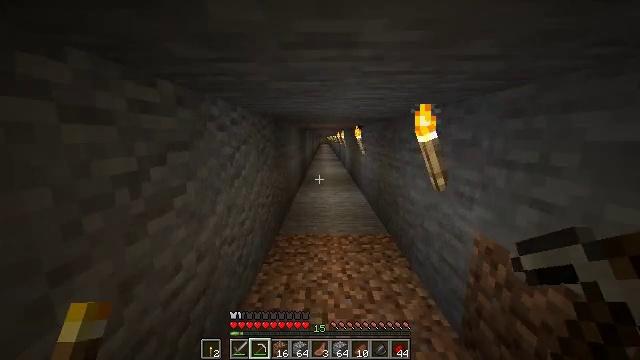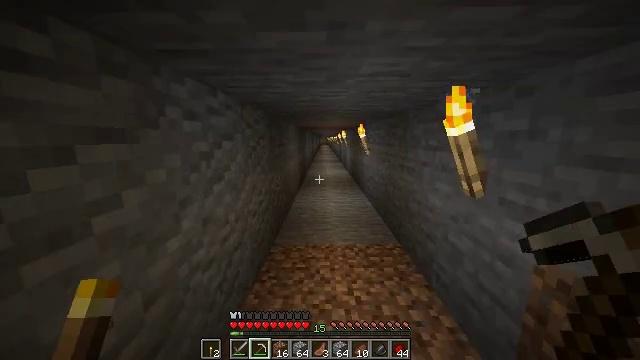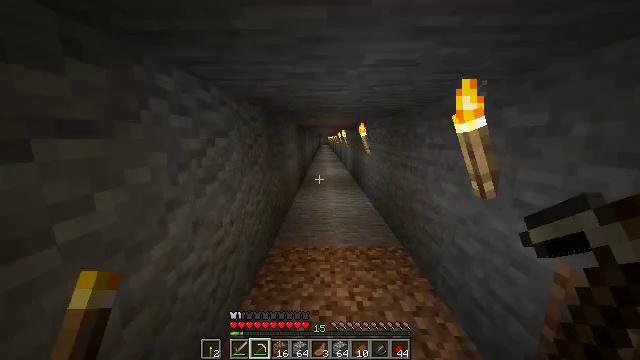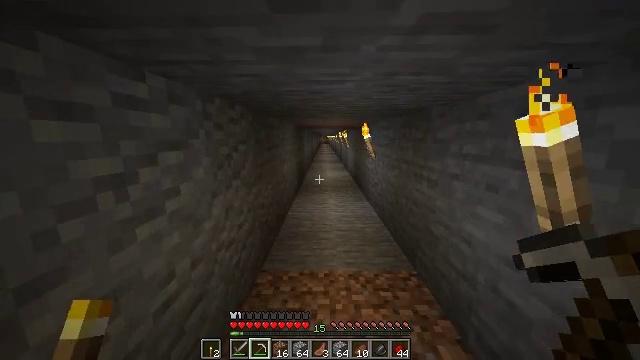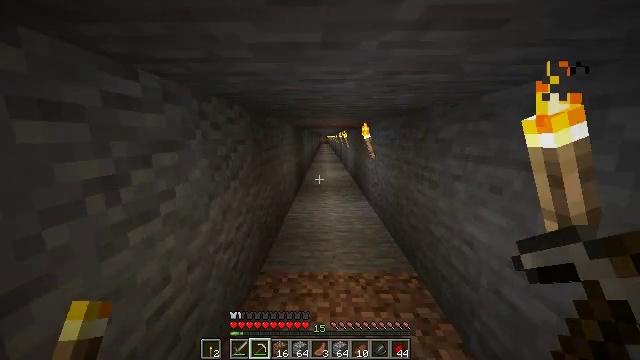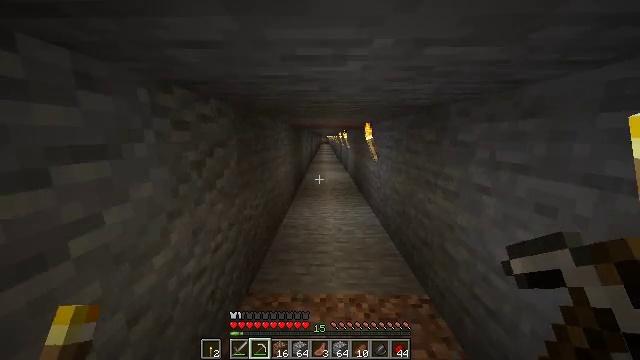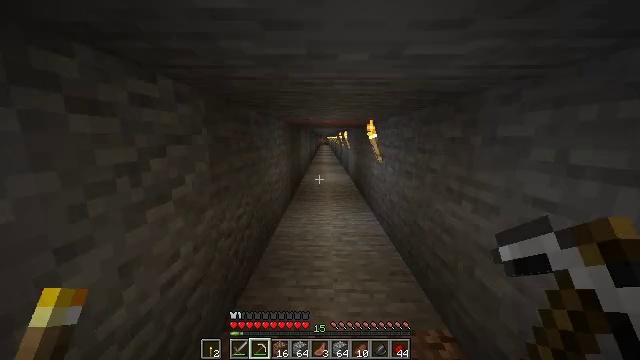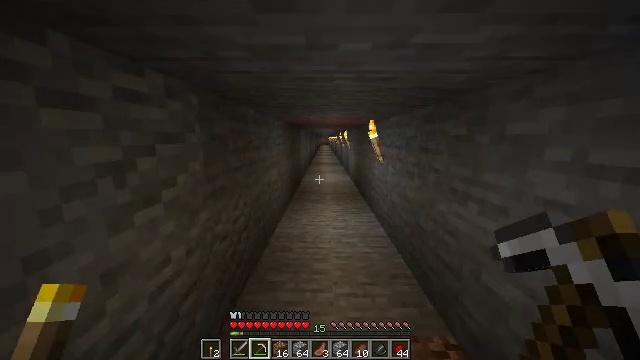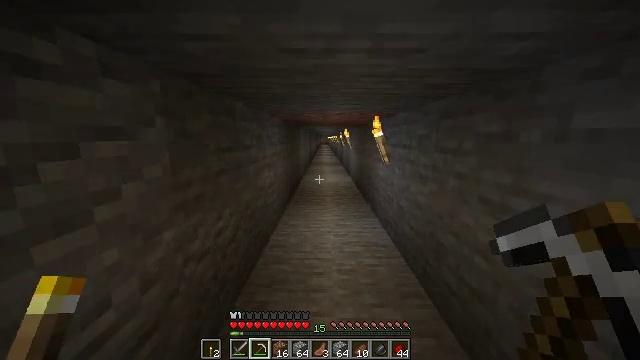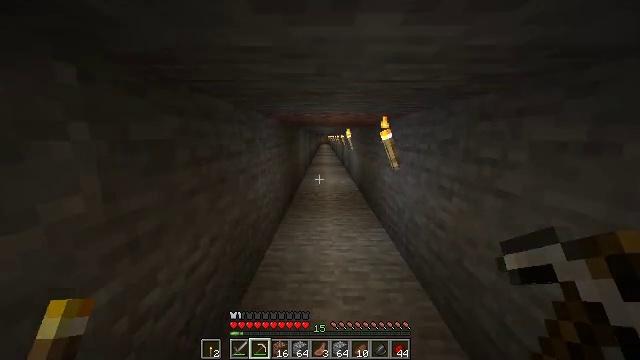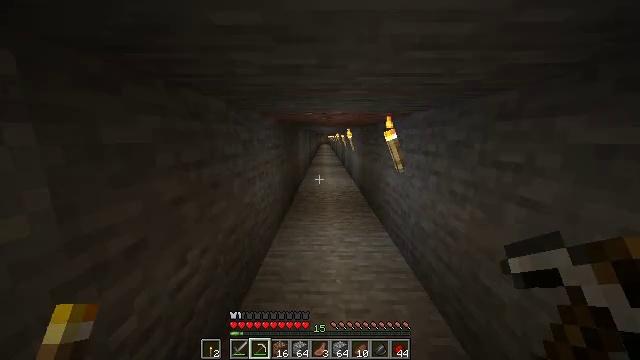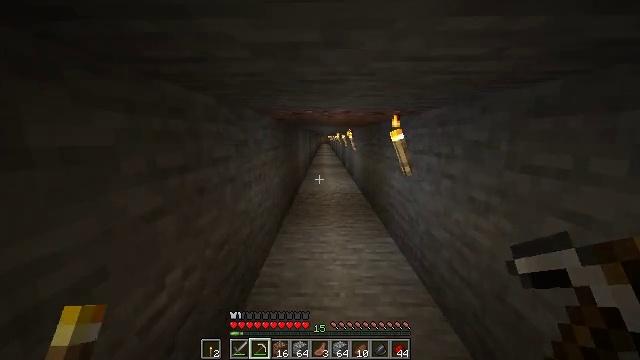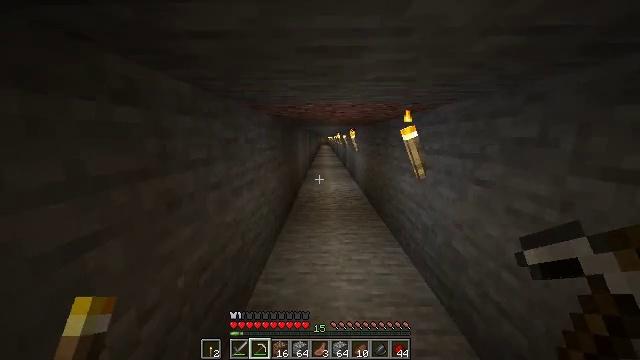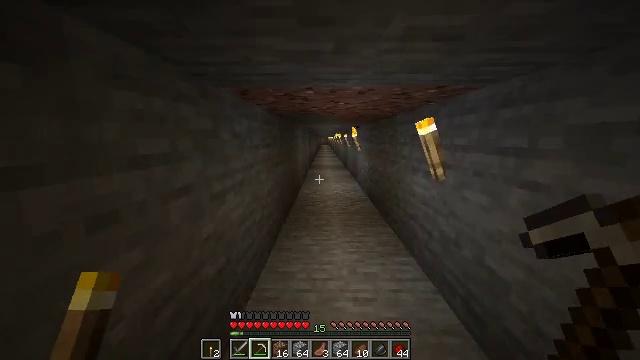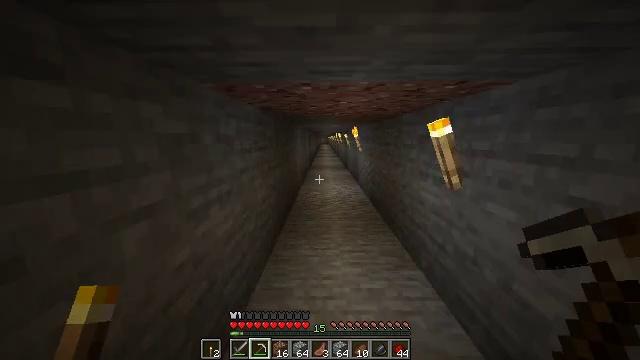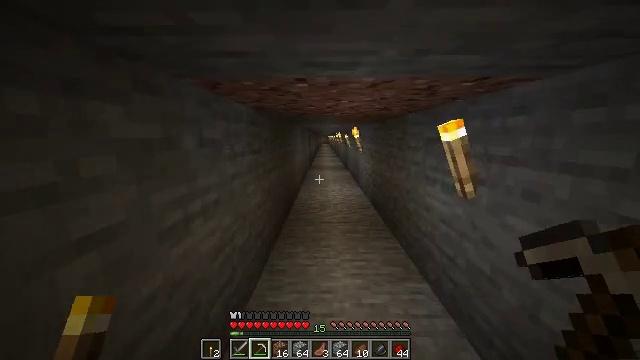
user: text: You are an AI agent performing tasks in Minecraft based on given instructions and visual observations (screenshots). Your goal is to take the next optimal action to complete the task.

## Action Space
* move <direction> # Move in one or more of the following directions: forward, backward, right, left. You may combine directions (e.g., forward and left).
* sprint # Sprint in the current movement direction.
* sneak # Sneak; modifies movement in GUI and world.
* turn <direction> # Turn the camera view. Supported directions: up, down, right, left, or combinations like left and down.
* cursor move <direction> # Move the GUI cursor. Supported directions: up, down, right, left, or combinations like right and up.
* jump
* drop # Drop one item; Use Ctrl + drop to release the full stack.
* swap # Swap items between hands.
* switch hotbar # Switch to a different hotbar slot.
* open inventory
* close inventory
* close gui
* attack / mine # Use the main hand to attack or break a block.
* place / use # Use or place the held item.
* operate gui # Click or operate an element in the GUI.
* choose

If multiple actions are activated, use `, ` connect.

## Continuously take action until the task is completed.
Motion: motion action
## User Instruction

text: Use a crafting table to make cobblestone stairs.
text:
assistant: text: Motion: move forward, sprint
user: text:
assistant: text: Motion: move forward, sprint
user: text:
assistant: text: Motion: move forward, sprint
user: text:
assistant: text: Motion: move forward, sprint
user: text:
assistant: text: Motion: move forward, sprint
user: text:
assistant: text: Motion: move forward, sprint
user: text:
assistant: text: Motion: move forward, sprint
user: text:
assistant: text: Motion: move forward, sprint
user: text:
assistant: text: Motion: move forward, sprint
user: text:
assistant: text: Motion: move forward, sprint
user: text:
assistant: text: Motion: move forward, sprint
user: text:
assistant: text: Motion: move forward, sprint
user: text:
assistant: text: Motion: move forward, sprint
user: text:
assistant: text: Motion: move forward, sprint
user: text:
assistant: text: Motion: move forward, sprint
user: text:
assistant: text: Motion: move forward, sprint
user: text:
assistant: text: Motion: move forward, sprint
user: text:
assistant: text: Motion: move forward, sprint
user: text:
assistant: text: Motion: move forward, sprint
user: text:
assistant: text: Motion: move forward, sprint
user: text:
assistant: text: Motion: move forward, sprint
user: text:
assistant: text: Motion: move forward, sprint
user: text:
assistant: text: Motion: move forward, sprint
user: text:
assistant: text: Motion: move forward, sprint
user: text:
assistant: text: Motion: move forward, sprint
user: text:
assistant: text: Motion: move forward, sprint
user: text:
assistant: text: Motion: move forward, sprint
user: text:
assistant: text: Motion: move forward, sprint
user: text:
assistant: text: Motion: move forward, sprint
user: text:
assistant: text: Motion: move forward, sprint